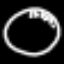
Label: clock